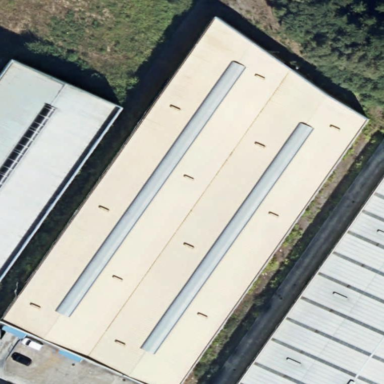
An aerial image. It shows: Warehouse building.